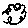
Label: cloud